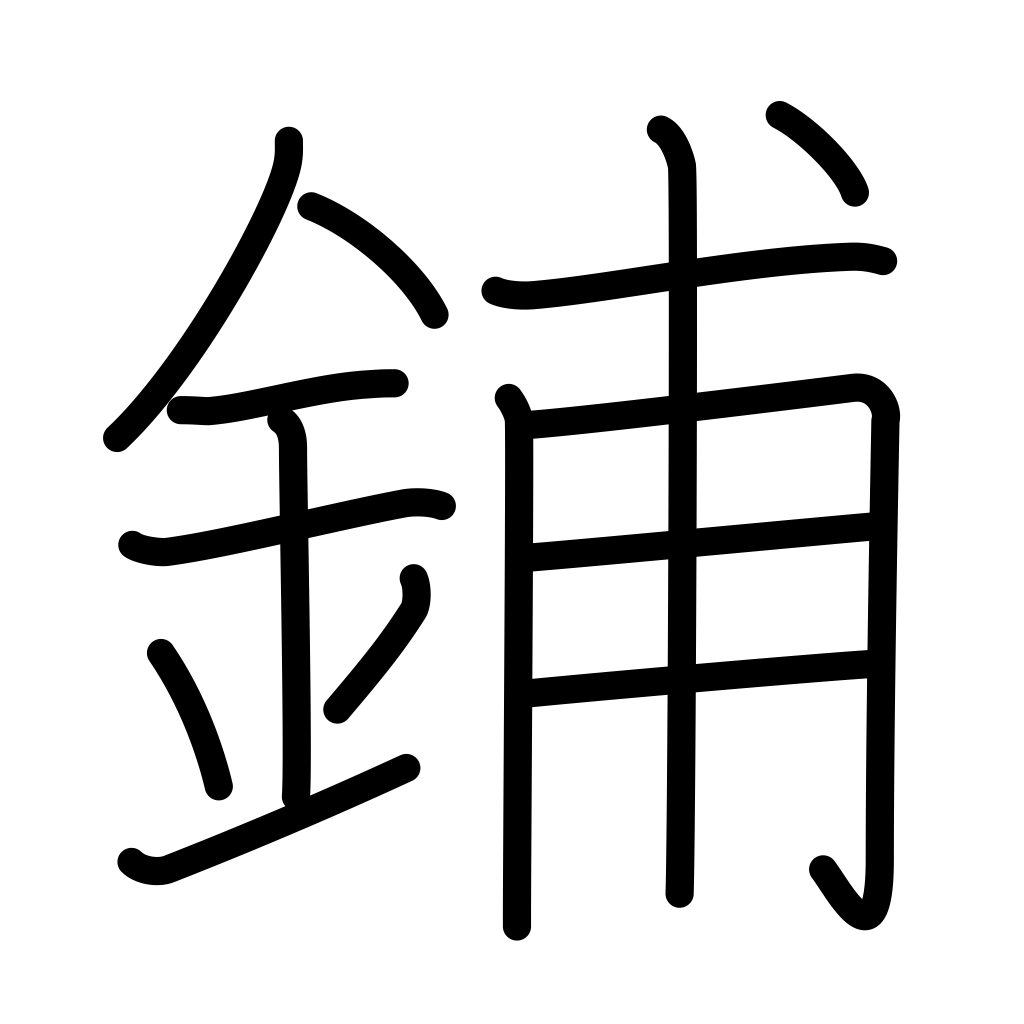
Meaning: shop, store